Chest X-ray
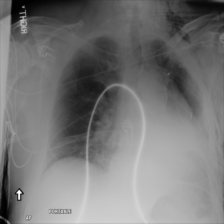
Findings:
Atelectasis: negative
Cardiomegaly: negative
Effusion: negative
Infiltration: negative
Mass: negative
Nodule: negative
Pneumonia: negative
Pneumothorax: negative
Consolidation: negative
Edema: positive
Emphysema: positive
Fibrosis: negative
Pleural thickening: negative
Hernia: negative